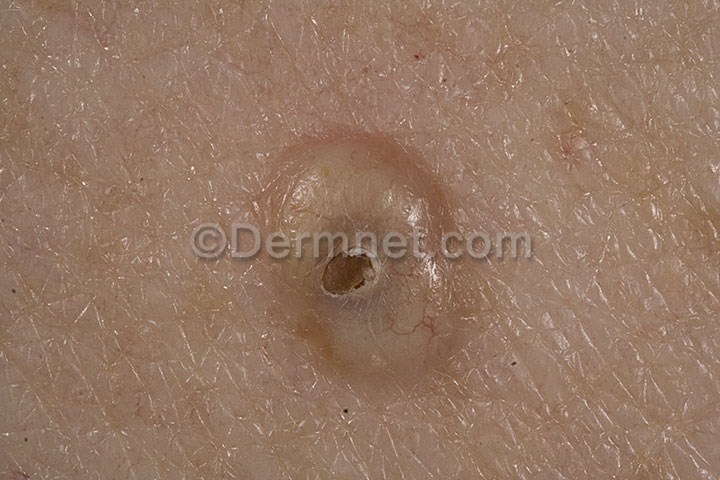
Disease: Seborrheic Keratoses and other Benign Tumors